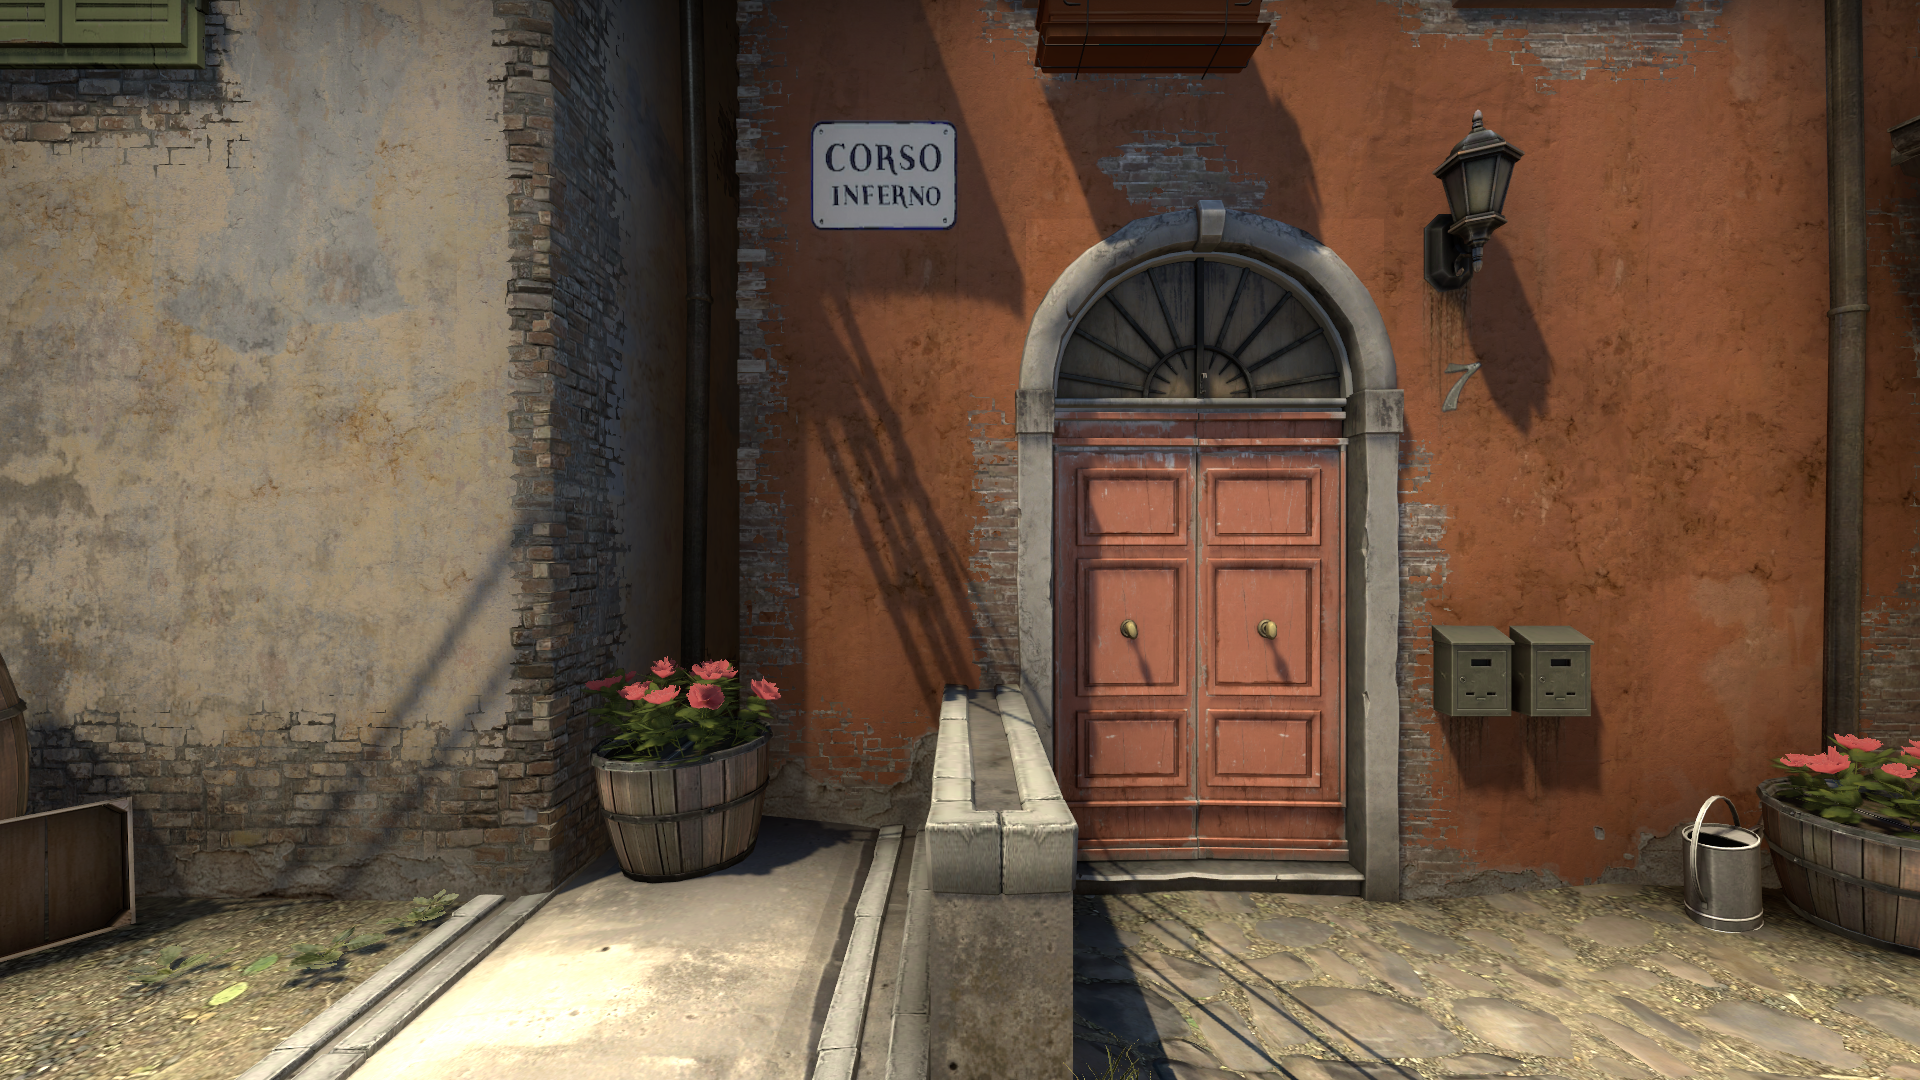
Map: de_inferno